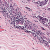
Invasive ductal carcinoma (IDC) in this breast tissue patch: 1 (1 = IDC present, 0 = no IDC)